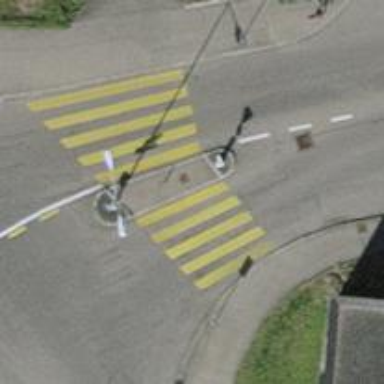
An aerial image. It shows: Uncontrolled zebra crossing with central island.